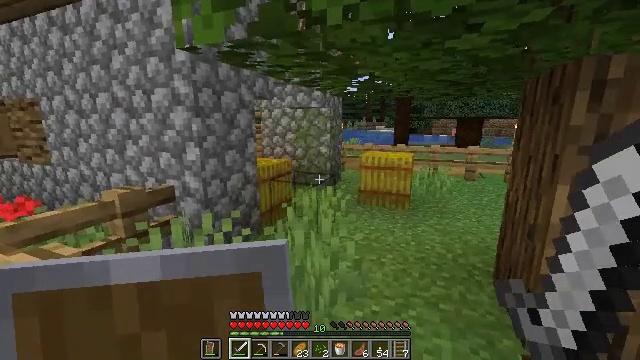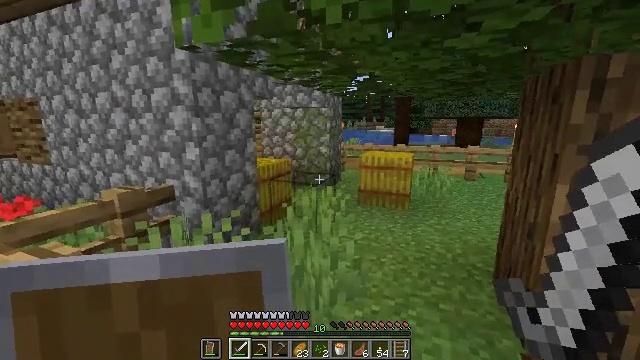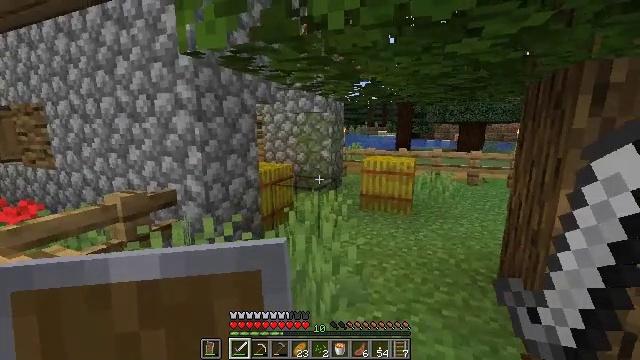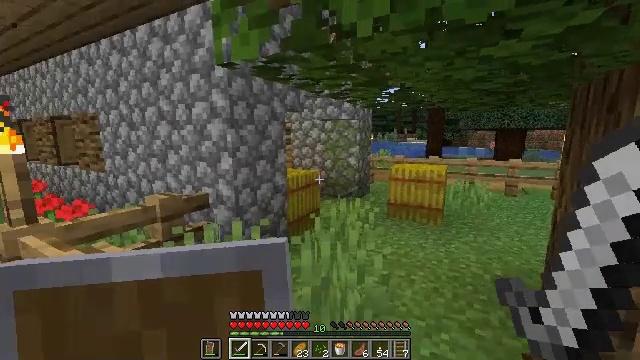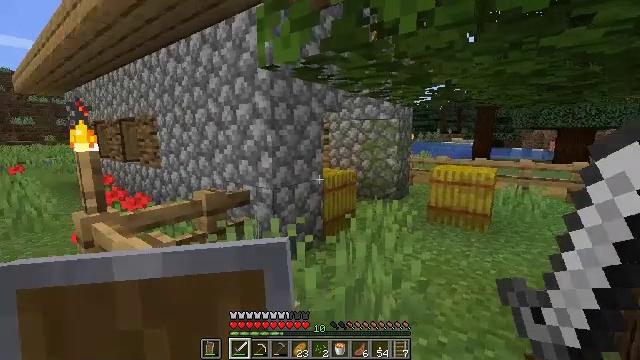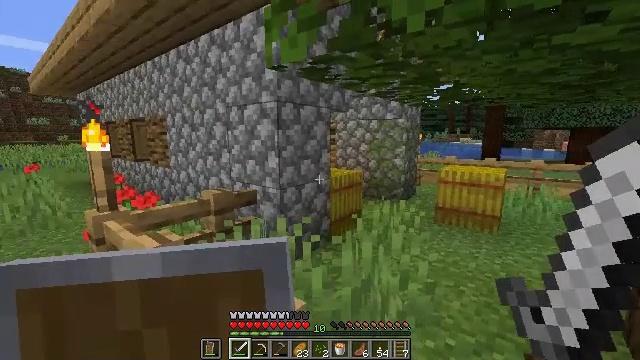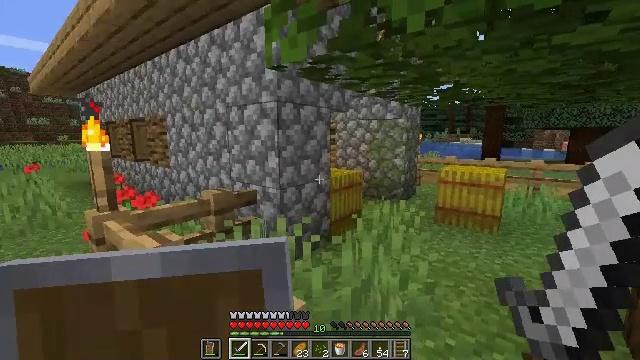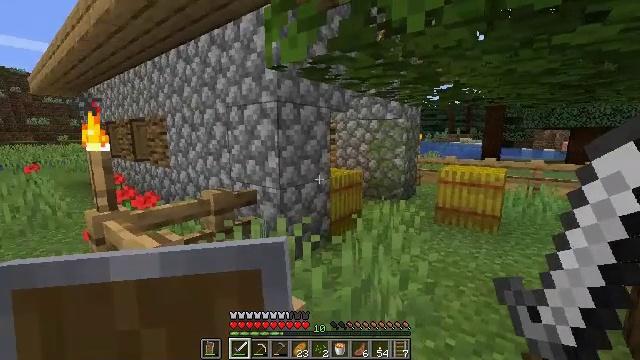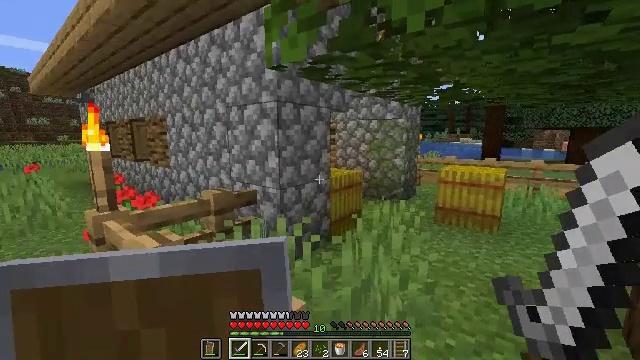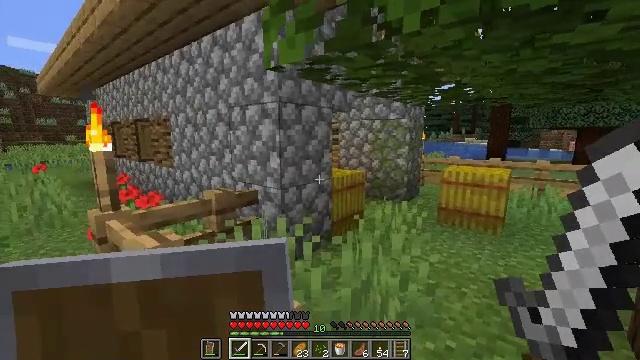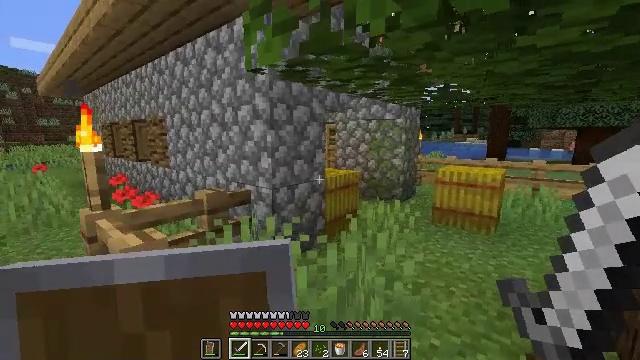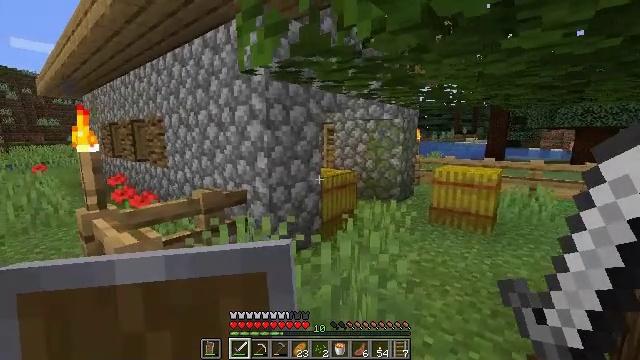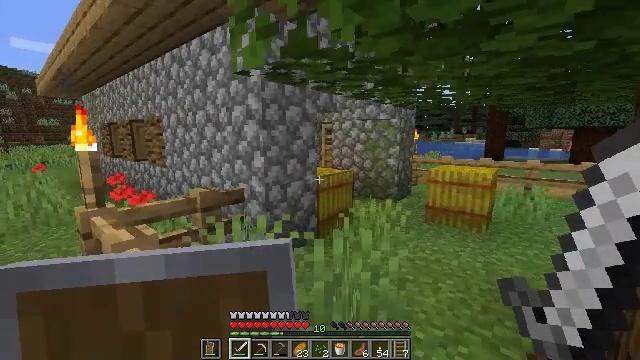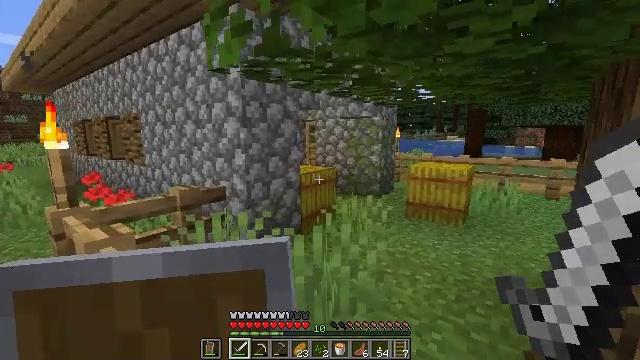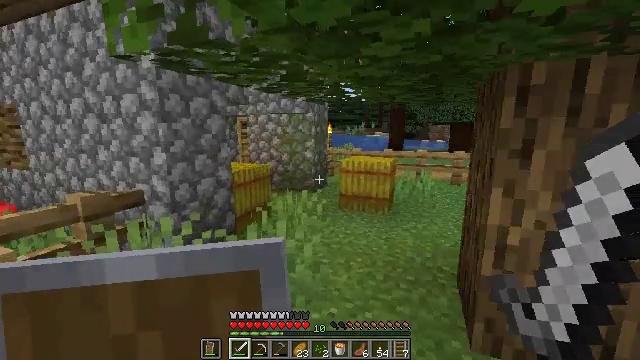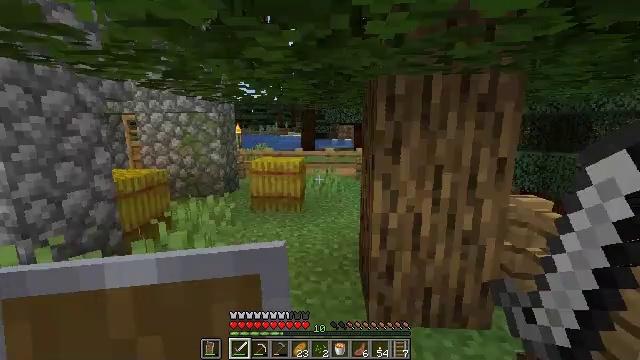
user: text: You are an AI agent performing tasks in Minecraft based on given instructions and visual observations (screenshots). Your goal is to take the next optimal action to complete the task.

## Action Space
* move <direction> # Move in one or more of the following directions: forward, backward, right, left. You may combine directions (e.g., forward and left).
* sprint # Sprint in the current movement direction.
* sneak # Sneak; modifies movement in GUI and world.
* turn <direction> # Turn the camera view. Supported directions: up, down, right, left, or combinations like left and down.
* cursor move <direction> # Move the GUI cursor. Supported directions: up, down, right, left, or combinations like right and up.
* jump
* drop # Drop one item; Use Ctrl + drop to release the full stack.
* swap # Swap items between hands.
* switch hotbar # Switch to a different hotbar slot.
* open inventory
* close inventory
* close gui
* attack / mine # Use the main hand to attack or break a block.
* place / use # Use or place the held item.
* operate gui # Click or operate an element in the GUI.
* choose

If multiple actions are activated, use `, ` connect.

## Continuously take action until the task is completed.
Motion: motion action
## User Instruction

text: Dig the grass path to transform it.
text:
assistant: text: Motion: no_op
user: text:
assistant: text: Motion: turn up
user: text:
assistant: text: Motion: turn left and up
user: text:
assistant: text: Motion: turn left
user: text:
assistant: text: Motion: turn left
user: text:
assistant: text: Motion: no_op
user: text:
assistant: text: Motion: no_op
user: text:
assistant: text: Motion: no_op
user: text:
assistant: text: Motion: move right
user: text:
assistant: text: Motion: move right
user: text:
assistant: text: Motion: move forward and move right
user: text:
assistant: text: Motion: move forward and move right
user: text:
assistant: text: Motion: move forward and move right, turn right
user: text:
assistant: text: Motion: move forward and move right, turn right
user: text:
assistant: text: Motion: move forward and move right, turn right
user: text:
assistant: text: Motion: move forward and move right, turn right and down
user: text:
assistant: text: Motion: move forward and move right, turn right and down
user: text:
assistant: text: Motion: move forward and move right, sprint, turn right and down
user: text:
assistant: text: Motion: move forward and move right, sprint, turn right and down
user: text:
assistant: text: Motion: move forward and move right, sprint
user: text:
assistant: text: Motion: move forward and move right, sprint, turn down
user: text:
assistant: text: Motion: move forward and move right, sprint, turn down
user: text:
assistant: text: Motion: move forward and move right, sprint, turn left and down
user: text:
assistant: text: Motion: move forward and move right, sprint, turn left
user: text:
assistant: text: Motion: move forward and move right, sprint, turn left
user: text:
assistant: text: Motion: move forward and move right, sprint, turn left
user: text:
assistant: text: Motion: move forward and move right, sprint, turn left and down
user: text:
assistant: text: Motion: move forward and move right, sprint
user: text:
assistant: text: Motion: move forward and move right, sprint, turn left
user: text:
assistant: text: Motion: move forward and move right, sprint, turn left